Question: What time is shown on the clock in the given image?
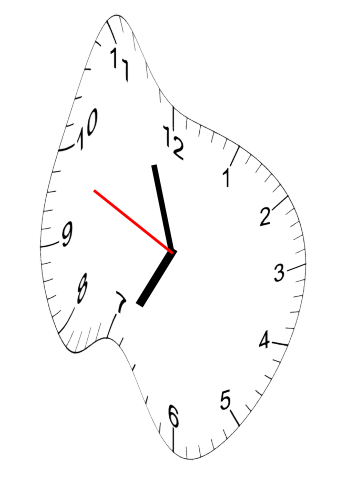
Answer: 06:56:49